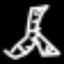
Label: The Eiffel Tower